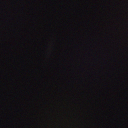
Screen state: off